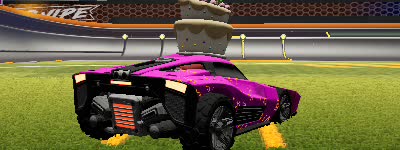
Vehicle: breakout